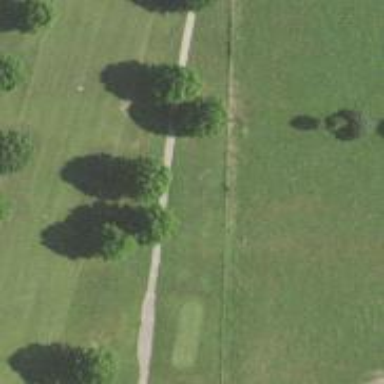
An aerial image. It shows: Service road used as golf cart path.